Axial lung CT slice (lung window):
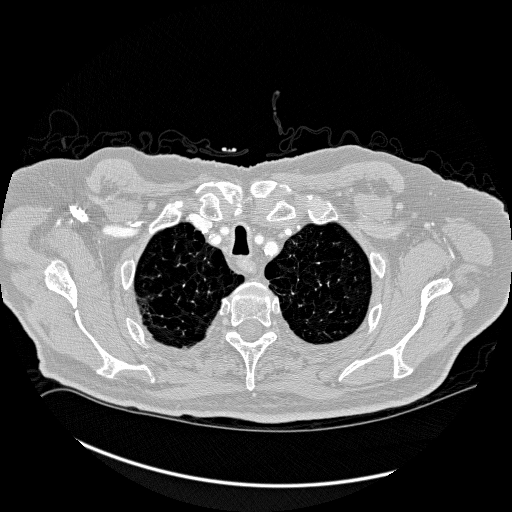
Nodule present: no